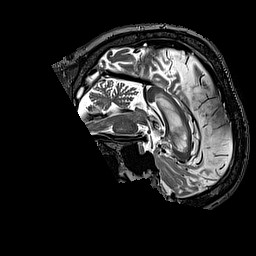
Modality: T2w
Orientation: sagittal
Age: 52
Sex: male
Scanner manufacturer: siemens
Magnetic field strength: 3 T
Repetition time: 3.2 s
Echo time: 0.567 s